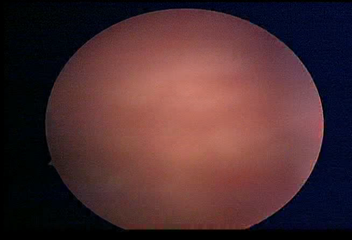
Modality: WLC
Class: Normal mucosa
Bladder cancer association: No